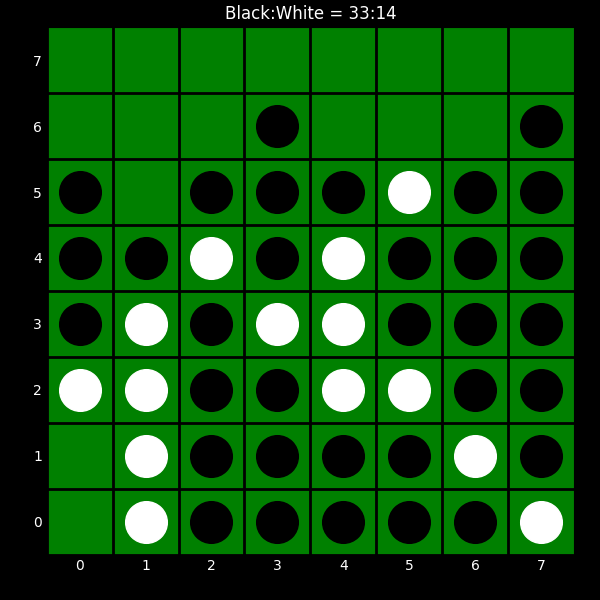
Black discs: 33
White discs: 14